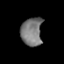
Tissue: prostate
Cell type: Fibroblasts
Senescence score: 0.903
Nuclear area (px): 585
Mean DAPI intensity: 120.593